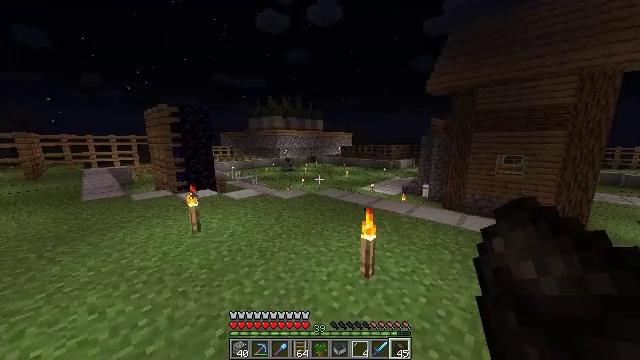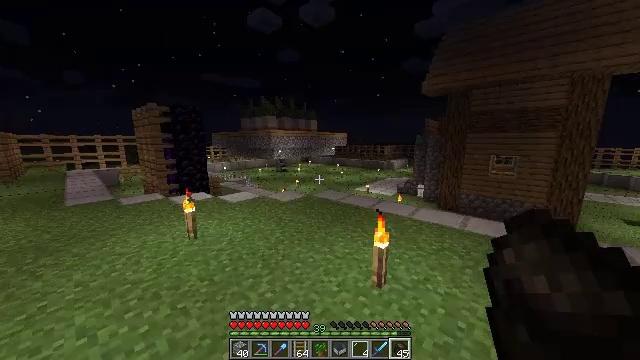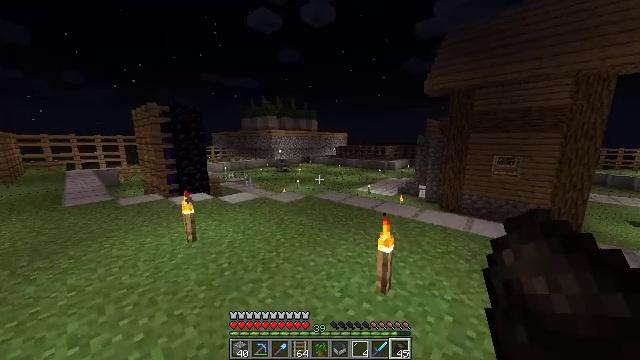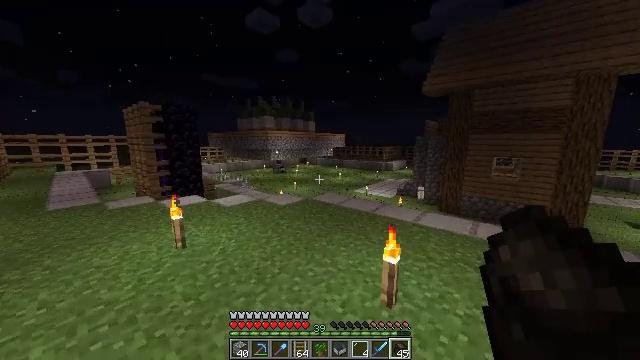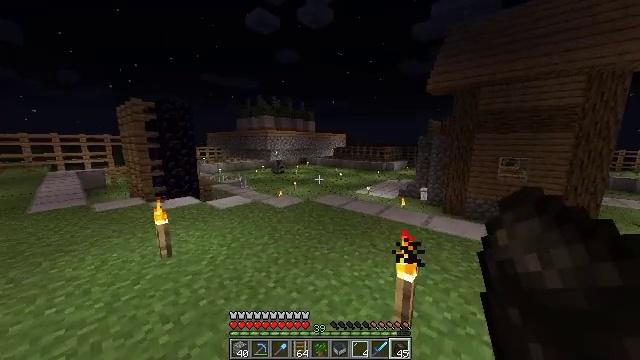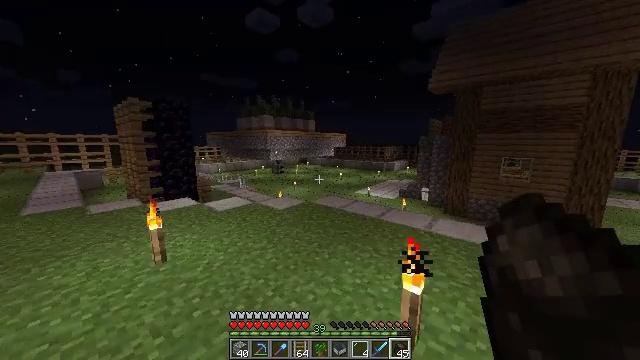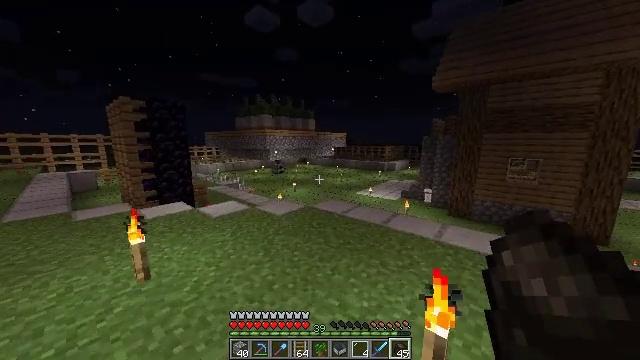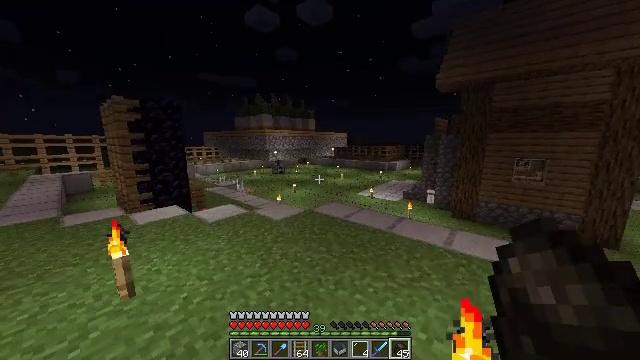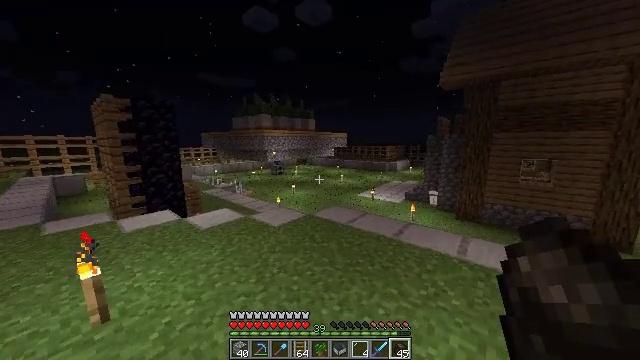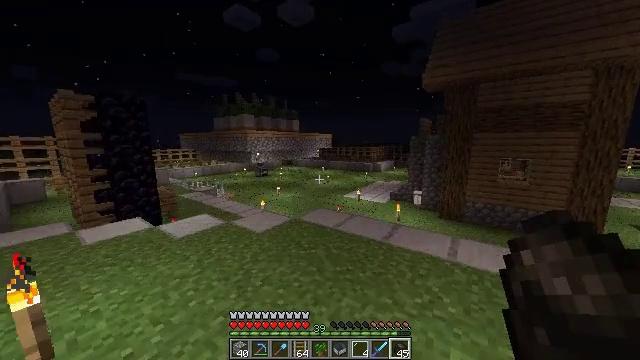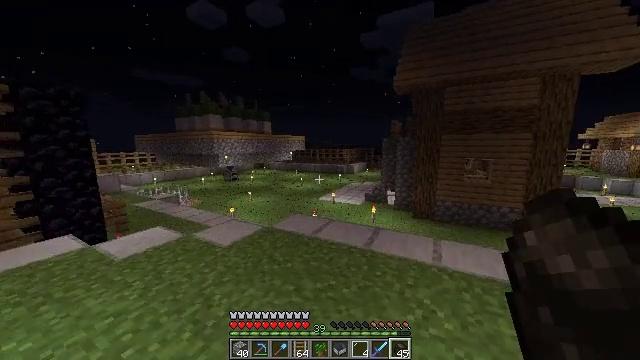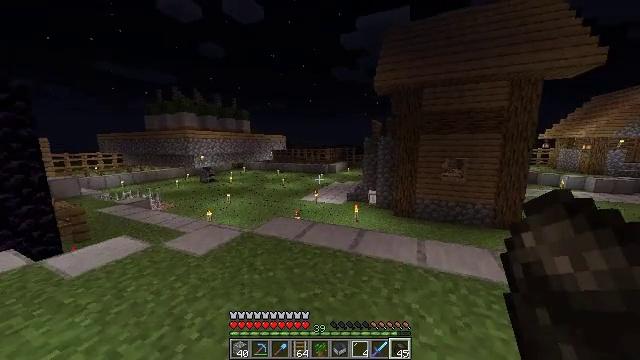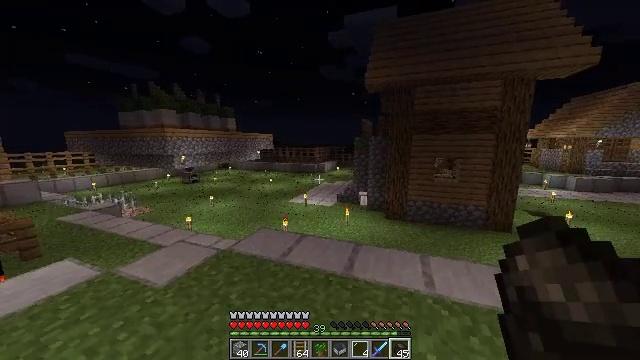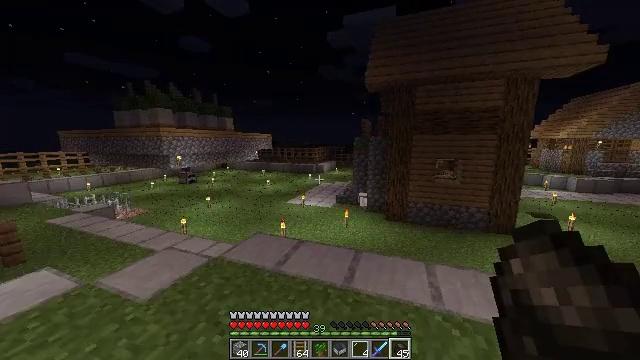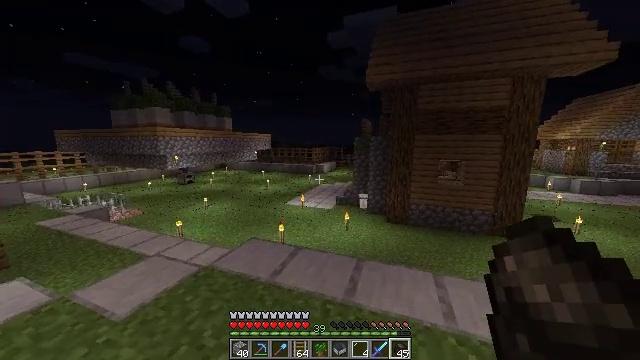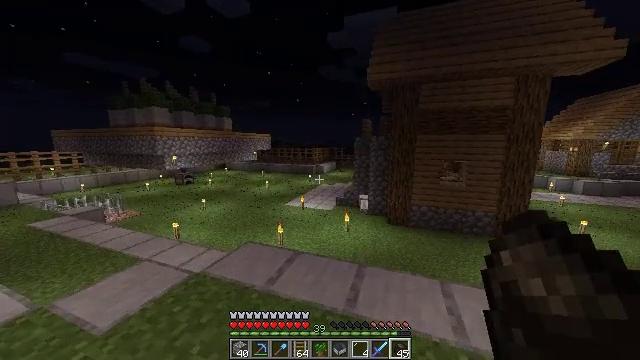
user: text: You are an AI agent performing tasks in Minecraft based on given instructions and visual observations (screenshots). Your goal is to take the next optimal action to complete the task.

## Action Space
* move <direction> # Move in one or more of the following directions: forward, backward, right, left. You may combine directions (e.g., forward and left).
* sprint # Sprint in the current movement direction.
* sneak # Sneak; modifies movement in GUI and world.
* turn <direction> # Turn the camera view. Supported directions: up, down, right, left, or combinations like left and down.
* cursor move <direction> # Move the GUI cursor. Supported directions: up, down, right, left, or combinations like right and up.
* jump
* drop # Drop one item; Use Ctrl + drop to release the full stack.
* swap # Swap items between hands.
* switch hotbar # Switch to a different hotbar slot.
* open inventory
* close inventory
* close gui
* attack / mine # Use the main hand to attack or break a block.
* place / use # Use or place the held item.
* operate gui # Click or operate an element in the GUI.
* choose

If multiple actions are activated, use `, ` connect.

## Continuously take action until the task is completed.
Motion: motion action
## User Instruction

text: craft item air
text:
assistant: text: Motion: move forward, sprint, turn right
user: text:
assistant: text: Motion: move forward, sprint
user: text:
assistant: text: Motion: move forward, sprint
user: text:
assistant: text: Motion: move forward, sprint
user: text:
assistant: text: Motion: move forward
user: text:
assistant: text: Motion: move forward
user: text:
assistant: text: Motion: move forward
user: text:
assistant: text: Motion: move forward
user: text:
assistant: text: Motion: move forward, turn right
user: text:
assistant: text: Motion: move forward, turn right
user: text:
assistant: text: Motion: move forward, sprint, turn right
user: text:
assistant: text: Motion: move forward, sprint, turn right
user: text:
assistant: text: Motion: move forward, sprint
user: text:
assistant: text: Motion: move forward, sprint
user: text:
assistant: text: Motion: move forward
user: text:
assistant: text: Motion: move forward
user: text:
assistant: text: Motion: move forward
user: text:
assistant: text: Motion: move forward
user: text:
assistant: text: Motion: move forward, sprint
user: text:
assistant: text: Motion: move forward, sprint, turn left
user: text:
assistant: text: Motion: move forward, sprint, turn left
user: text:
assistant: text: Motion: move forward, sprint, turn left
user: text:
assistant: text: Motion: move forward, turn left
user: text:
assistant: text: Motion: move forward
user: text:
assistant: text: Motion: move forward
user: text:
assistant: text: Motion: move forward, turn right
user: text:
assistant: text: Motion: move forward, sprint, turn right
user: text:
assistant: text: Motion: move forward, sprint, turn right
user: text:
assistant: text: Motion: move forward, sprint, turn right
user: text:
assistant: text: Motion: move forward, sprint